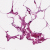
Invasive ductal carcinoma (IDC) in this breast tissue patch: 0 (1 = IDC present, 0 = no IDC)